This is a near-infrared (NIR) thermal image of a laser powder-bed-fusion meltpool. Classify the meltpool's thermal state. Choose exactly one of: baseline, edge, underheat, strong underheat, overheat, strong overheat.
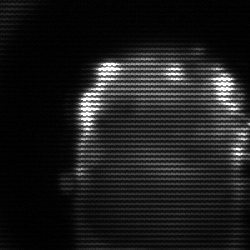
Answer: baseline